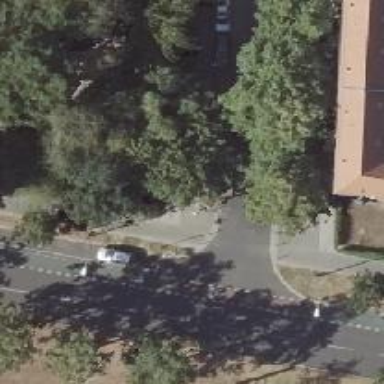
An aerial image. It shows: Residential road with separate sidewalk.